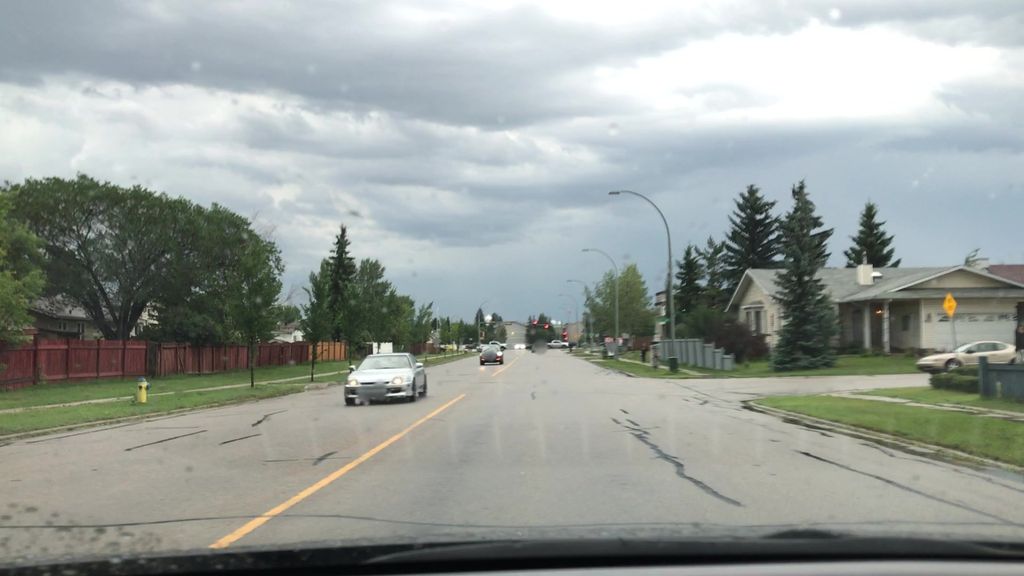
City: edmonton